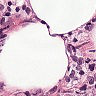
Metastatic tissue present: yes